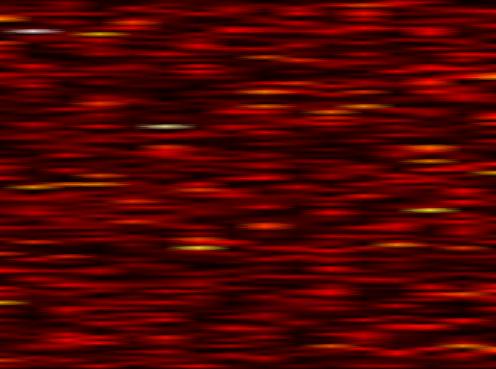
Label: OFDM